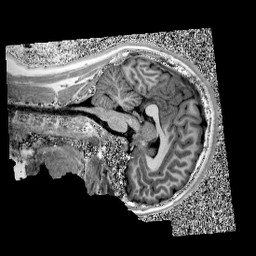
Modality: UNIT1
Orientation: sagittal
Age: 12
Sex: female
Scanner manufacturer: siemens
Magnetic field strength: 3 T
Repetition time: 4 s
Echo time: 0.00303 s